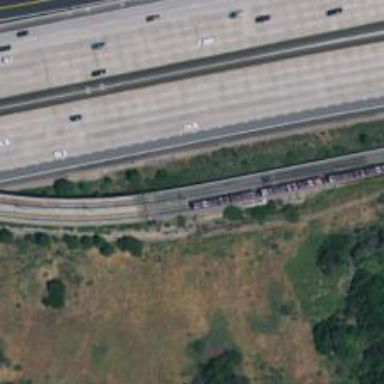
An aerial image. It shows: Light rail electrified with contact line.